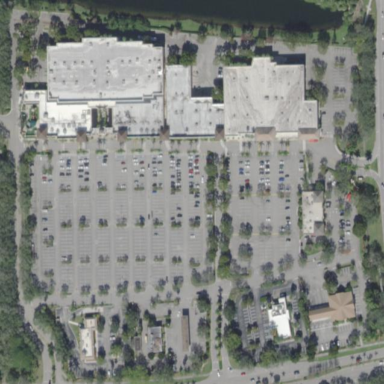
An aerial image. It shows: Retail area.